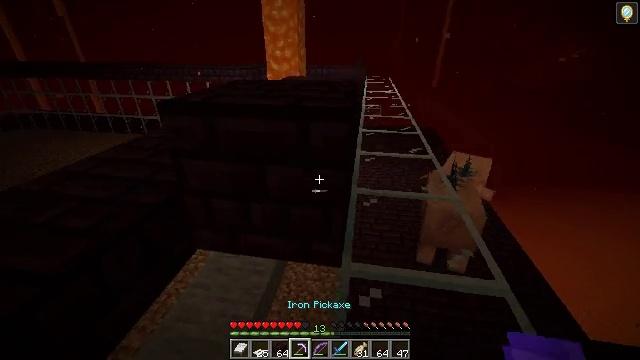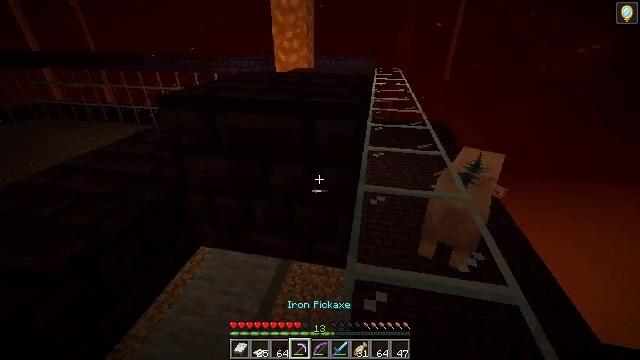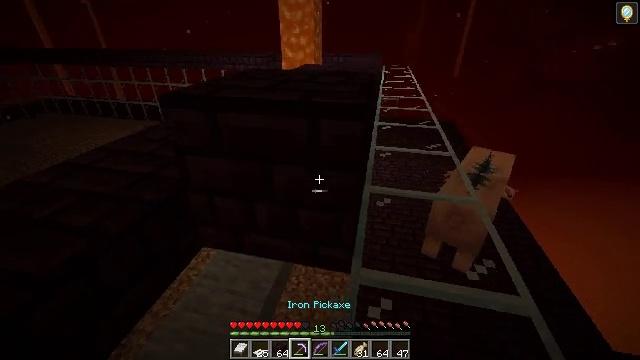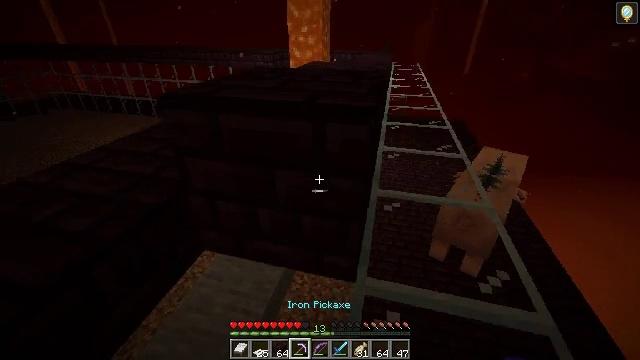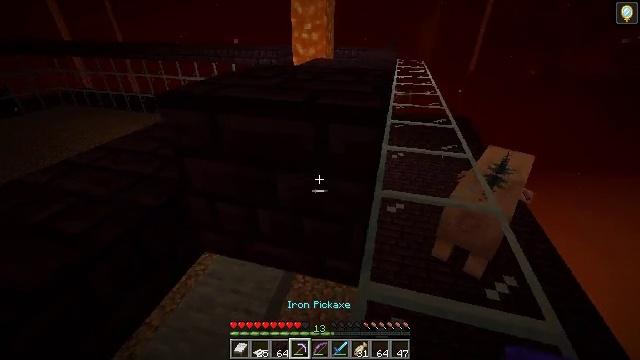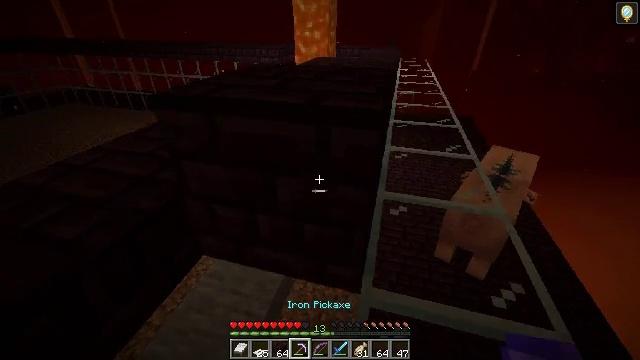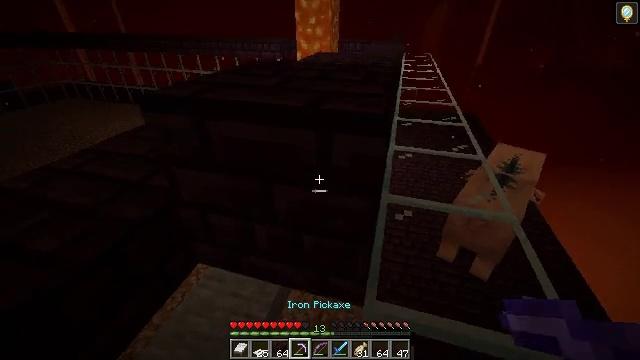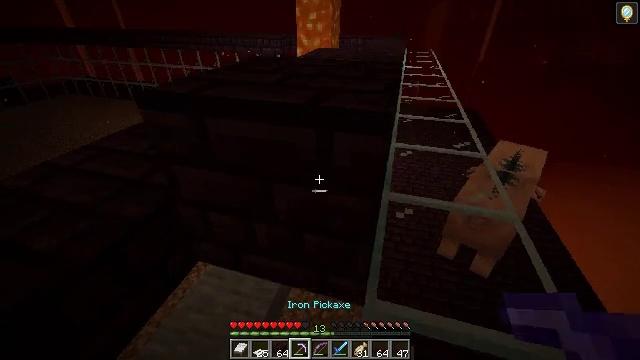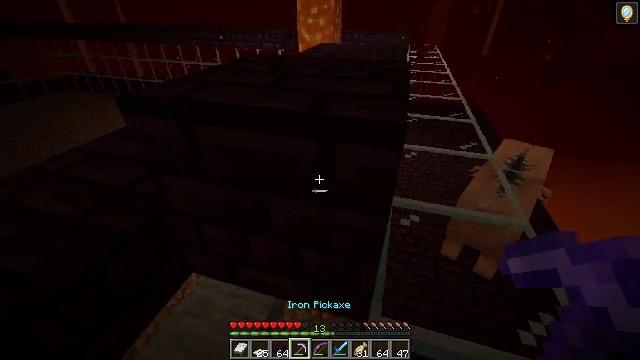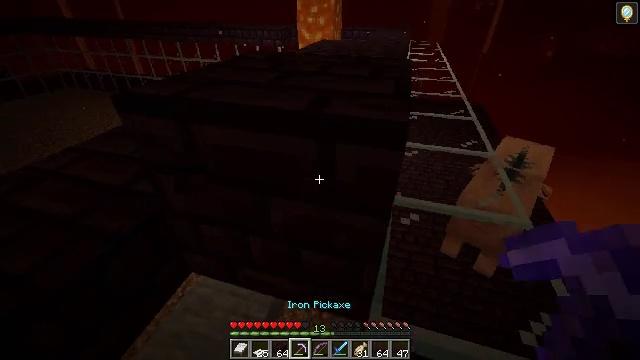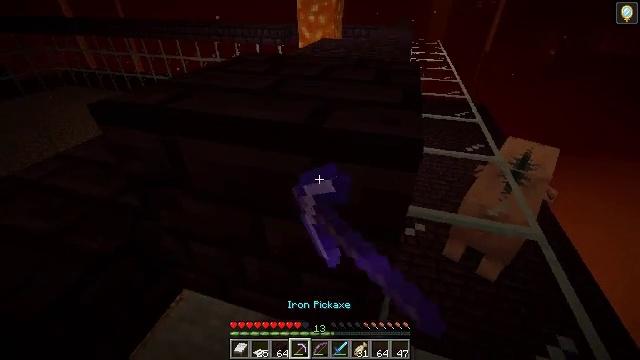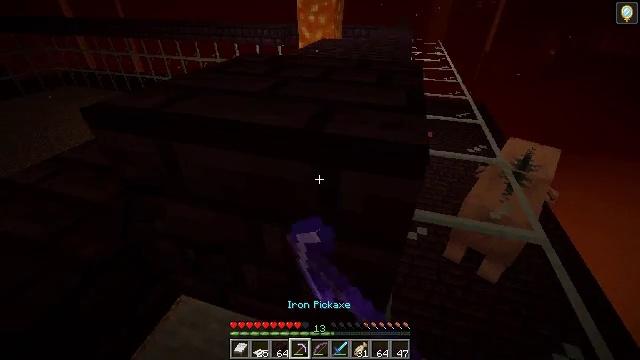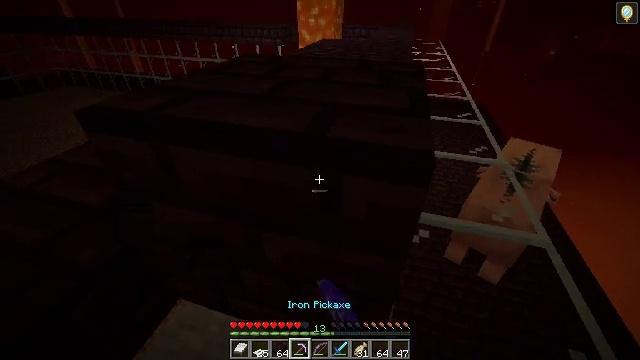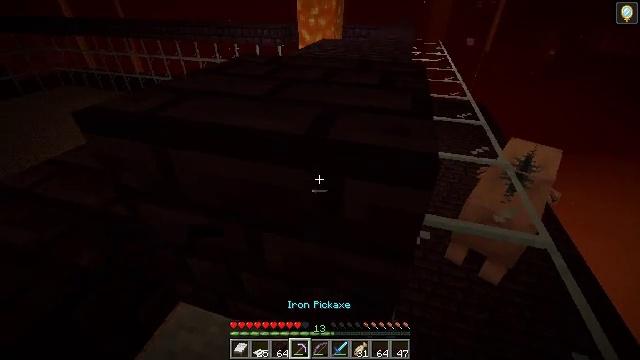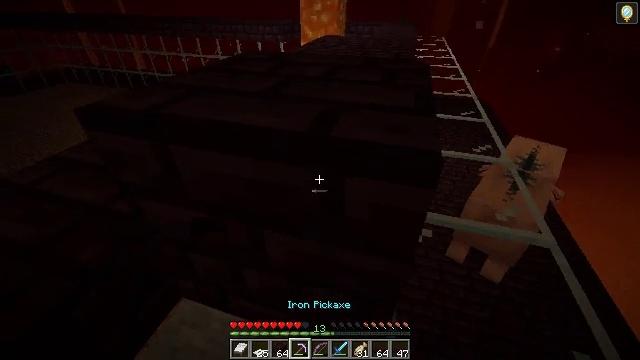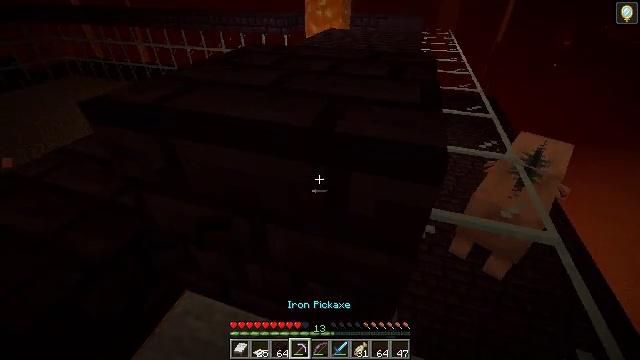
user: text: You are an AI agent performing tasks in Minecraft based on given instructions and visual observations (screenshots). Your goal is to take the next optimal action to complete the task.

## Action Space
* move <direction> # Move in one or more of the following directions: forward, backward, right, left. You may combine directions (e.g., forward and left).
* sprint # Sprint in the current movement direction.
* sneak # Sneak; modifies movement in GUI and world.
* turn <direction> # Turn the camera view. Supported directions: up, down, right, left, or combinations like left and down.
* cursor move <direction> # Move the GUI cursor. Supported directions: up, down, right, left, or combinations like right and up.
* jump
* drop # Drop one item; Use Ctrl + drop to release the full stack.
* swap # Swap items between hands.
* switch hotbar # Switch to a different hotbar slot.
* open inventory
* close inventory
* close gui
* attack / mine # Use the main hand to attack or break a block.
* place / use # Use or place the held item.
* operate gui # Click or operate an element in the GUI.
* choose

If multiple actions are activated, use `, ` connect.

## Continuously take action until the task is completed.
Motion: motion action
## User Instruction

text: Collect nether brick slab from the structure.
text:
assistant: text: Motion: move forward, sneak, turn left and down
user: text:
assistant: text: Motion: move forward, sneak, turn left
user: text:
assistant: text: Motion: move forward, sneak, turn left
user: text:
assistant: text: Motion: move forward, sneak
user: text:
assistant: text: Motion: move forward, sneak
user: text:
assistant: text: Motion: move forward, sneak, turn down
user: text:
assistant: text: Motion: move forward, sneak
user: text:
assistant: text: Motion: move forward, sneak
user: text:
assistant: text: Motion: move forward, sneak, attack / mine
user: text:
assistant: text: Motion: move forward, sneak, attack / mine
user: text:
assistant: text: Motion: sneak, attack / mine
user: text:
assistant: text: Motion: sneak
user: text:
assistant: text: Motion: sneak
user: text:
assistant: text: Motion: sneak
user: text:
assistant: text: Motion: sneak, turn down
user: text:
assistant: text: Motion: sneak, turn left and down
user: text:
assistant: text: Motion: move forward, sneak, turn down
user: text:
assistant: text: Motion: move forward, sneak, turn down
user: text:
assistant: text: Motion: move forward, sneak
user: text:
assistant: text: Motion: move forward, sneak
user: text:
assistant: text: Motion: sneak, attack / mine
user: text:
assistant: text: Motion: sneak, attack / mine
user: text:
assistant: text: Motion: sneak, attack / mine
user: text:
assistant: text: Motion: sneak
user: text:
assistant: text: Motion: sneak
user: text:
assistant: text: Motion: sneak
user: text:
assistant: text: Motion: sneak
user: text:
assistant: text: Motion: sneak
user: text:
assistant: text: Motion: sneak, attack / mine
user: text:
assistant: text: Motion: sneak, attack / mine